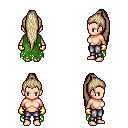
a pixel art fantasy rpg character, female body template, human, light skin, green tattered cape, metal pants, white blonde extra-long topknot hairstyle, gold gloves, four views (front, back, left, right), 2x2 character sprite sheet, small pixel art, hard edges, no anti-aliasing